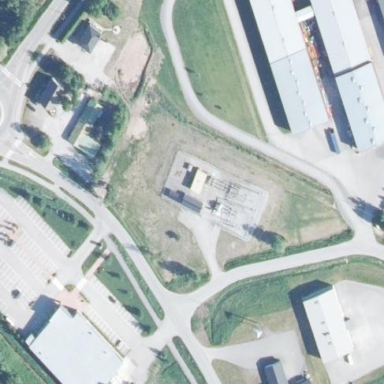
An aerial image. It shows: Distribution substation surrounded by fence.